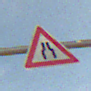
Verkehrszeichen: VerengteFahrbahn
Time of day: Midday
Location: Outdoor (RoadRail)
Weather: PartlyCloudy
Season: NotSpecified
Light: Natural